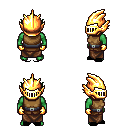
a pixel art fantasy rpg character, male body template, orc, green skin, leather chest armor, robe skirt, green short mohawk hairstyle, gold helm, gold gloves, black slippers, four views (front, back, left, right), 2x2 character sprite sheet, small pixel art, hard edges, no anti-aliasing